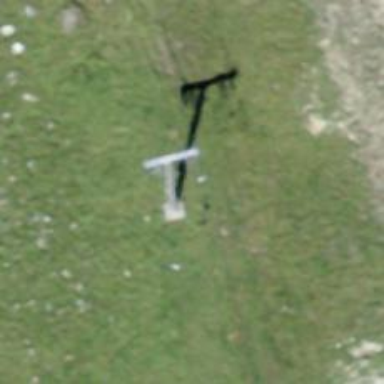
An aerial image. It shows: Pylon used for aerialway.